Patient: sex M, age 60
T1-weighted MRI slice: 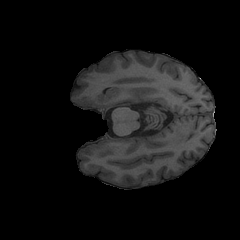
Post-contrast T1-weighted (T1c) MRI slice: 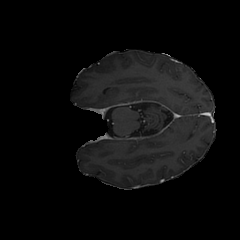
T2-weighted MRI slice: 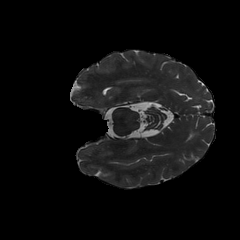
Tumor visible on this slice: no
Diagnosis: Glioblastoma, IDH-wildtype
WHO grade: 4